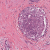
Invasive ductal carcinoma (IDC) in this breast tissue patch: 1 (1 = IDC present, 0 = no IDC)